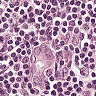
Metastatic tissue present: yes